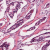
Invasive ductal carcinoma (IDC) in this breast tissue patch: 1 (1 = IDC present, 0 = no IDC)